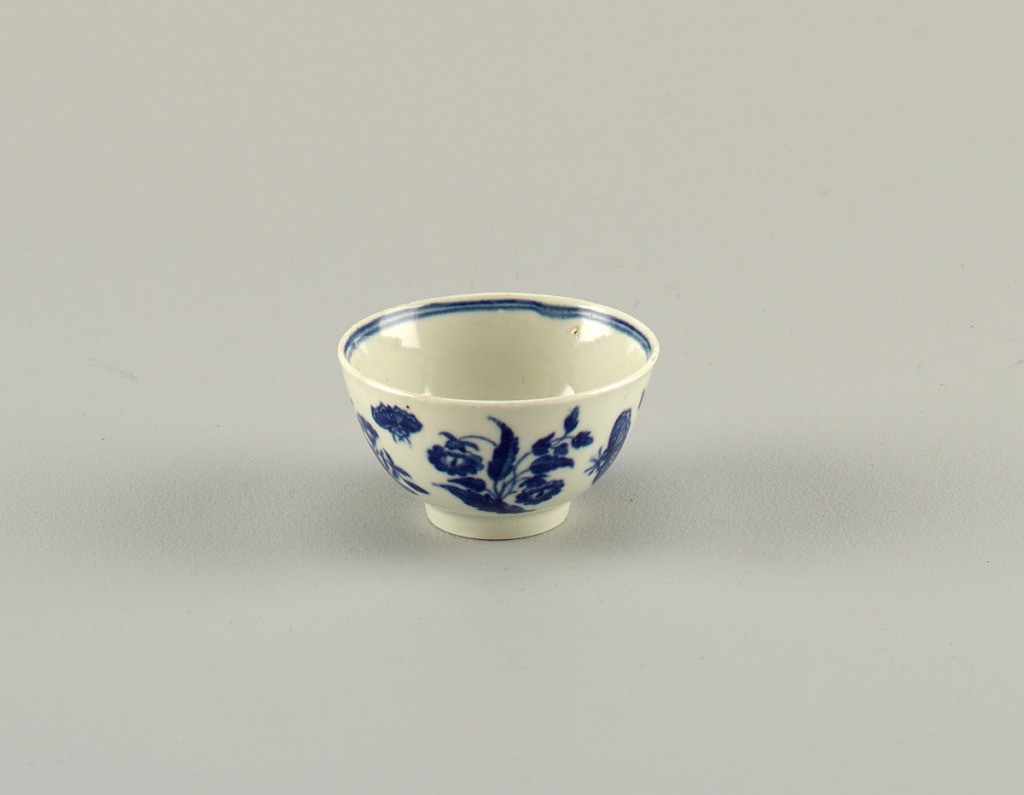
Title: Tea Bowl and Saucer
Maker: Royal Worcester, English, established 1751
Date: ca. 1770
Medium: soft paste porcelain, vitreous enamel
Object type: tea bowl and saucer
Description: Outcurving side with cylindrical foot, with curved side. Decoration of floral sprays and butterflies.